Question: JQUERY MOBILE MADE WITH
I want to have pictures with a full width to be displayed in a website to make them look like options, like this:
> '''
|[ PICTURE ]| <- Browsers Max Width
|[ PICTURE ]|
'''
Here's an example:

I've been trying for weeks to do this, I've tried to do 'style="width:100%"' However, when I do that there's a huge blank space in between:
'''
| [ PICTURE ] | <- Browsers Max Width
'''
SO I've tried this, and it works!!!
'''
style="position: absolute; left:0px; width: 100%;"
'''
But the problem is whenever I want to put the next picture below, it becomes over the same picture #1 so they're in the same spot so you can't tell where it is.
'''
|[ PICTURE 1 & 2 ]| <- Browsers Max Width
'''
How can I work to make them look one after another?
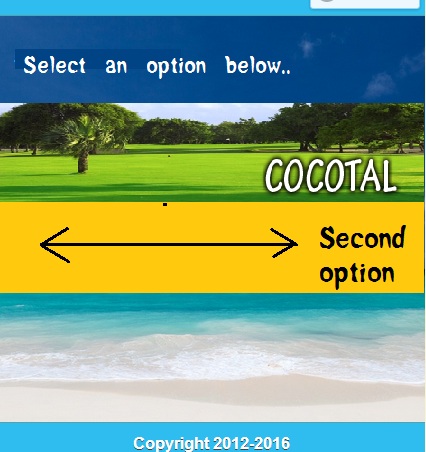
Answer: This happens because of 'position: absolute;'
Instead of positioning them to an absolute position, try the following css
'''
body {
margin: 0px;
padding: 0px;
}
'''
and add this css to your images:
'''
style="width: 100%; margin: 0px;"
'''